This continuous-wavelet-transform scalogram was computed from a bearing vibration snapshot. Classify the bearing condition as one of: normal, inner_race, outer_race, ball.
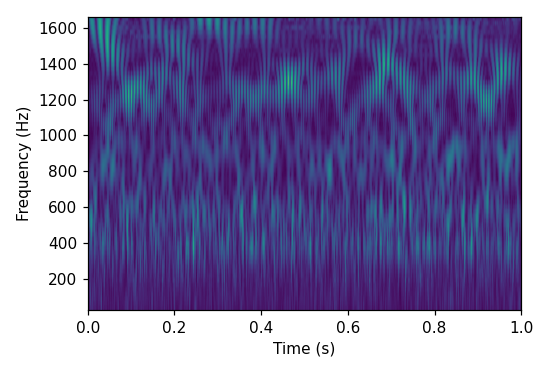
Answer: outer_race